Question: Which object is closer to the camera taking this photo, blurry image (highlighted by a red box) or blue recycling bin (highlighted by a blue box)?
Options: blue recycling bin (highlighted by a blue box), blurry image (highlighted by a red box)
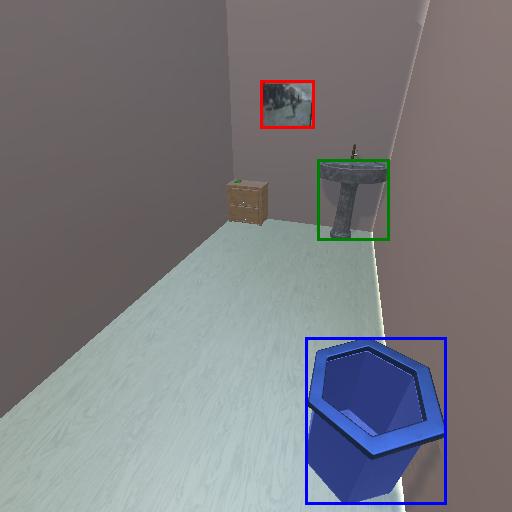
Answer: blue recycling bin (highlighted by a blue box)